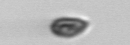
Label: Cryptophyta